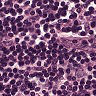
Metastatic tissue present: yes